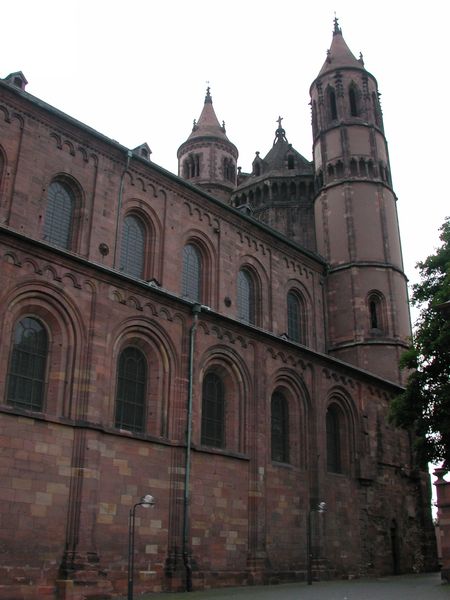
Titel: Dom St. Peter und Paul in Worms
Standort: Worms, Dom (EU - D - RP)
Schlagwörter: baum, gott, himmel, fenster, lampen, laternen, straße, säulen, dach, sockel, kirche, rund, turm, kanneliert, deutschland, schiff, bogen, mauer, ziegel, backstein, bischof, kaiser, spitz, foto, bögen, glockenturm, türme, dom, mauerwerk, regenrinne, kathedrale, sandstein, seitenschiff, rundbögen, romanik, nibelungen, siegfried, etagen, sakral, fotografi, basilika, zigel, rhein, rundtürme, zweiturmfassade, romanisch, fensterbögen, bogenfenster, gotteshaus, worms, marburg, abflussrinne, kirchtum, hildesheim, rehingold, trumr